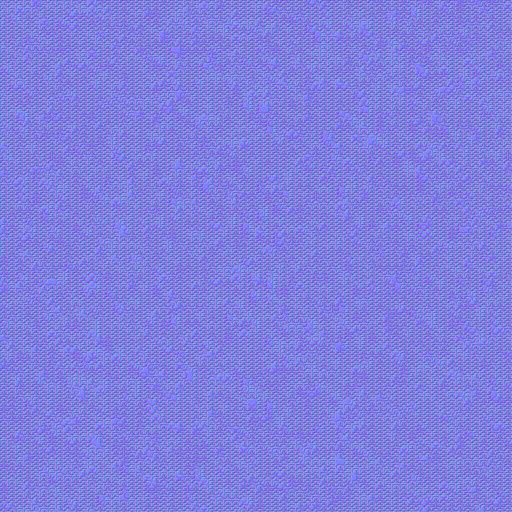
chainmail clothing fabric knight medival metal